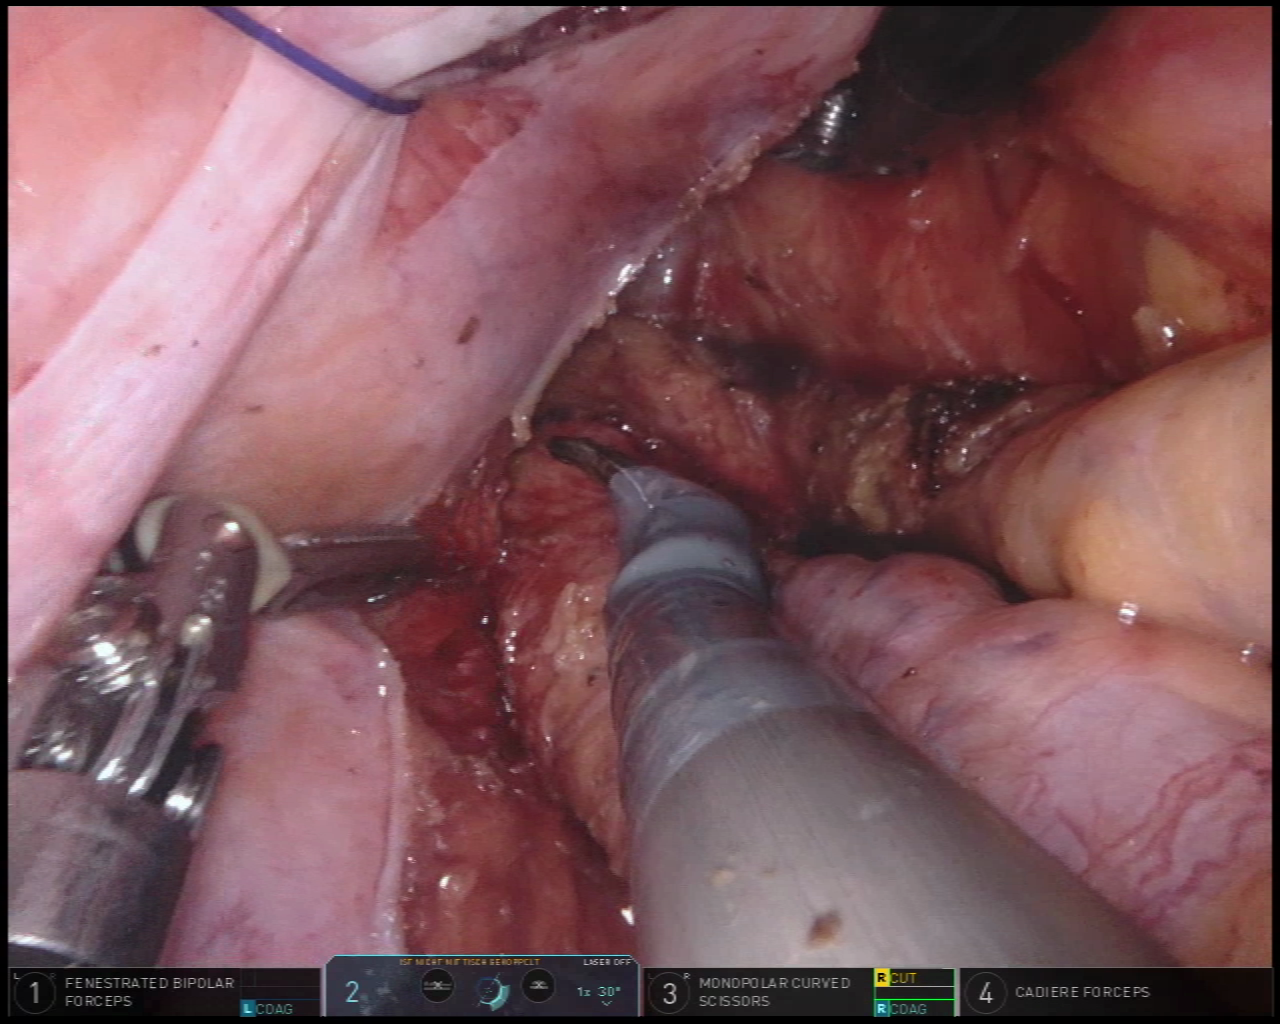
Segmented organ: vesicular_glands
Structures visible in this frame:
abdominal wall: no
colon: no
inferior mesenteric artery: no
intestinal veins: no
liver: no
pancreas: no
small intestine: no
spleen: no
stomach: no
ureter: no
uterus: no
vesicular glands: yes